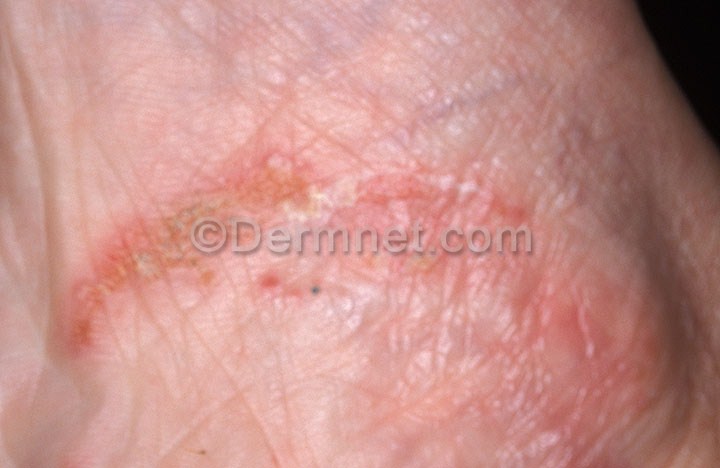
Disease: Tinea Ringworm Candidiasis and other Fungal Infections